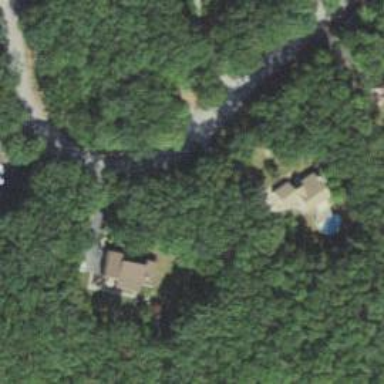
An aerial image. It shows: Driveway.